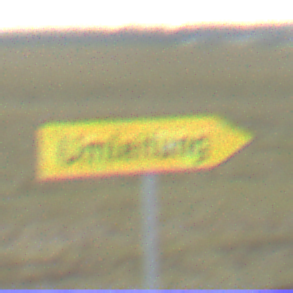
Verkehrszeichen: UmleitungswegweiserRechtsweisend
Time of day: SunriseSunset
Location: Outdoor (RoadRail)
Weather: PartlyCloudy
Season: NotSpecified
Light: Natural